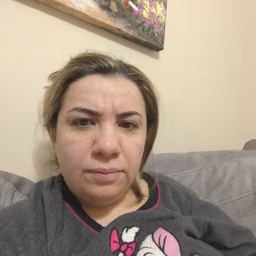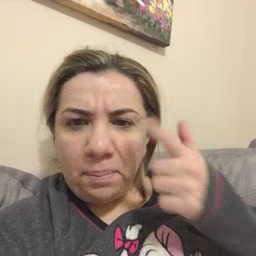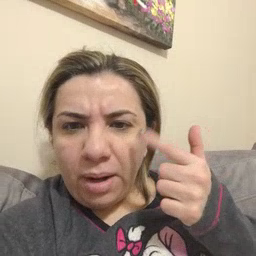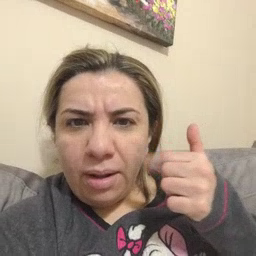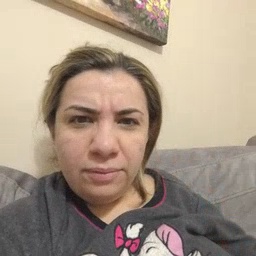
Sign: cry